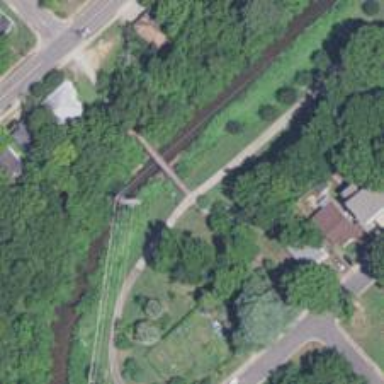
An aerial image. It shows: Footway bridge.